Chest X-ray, PA view. Patient: 38 years old, sex M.
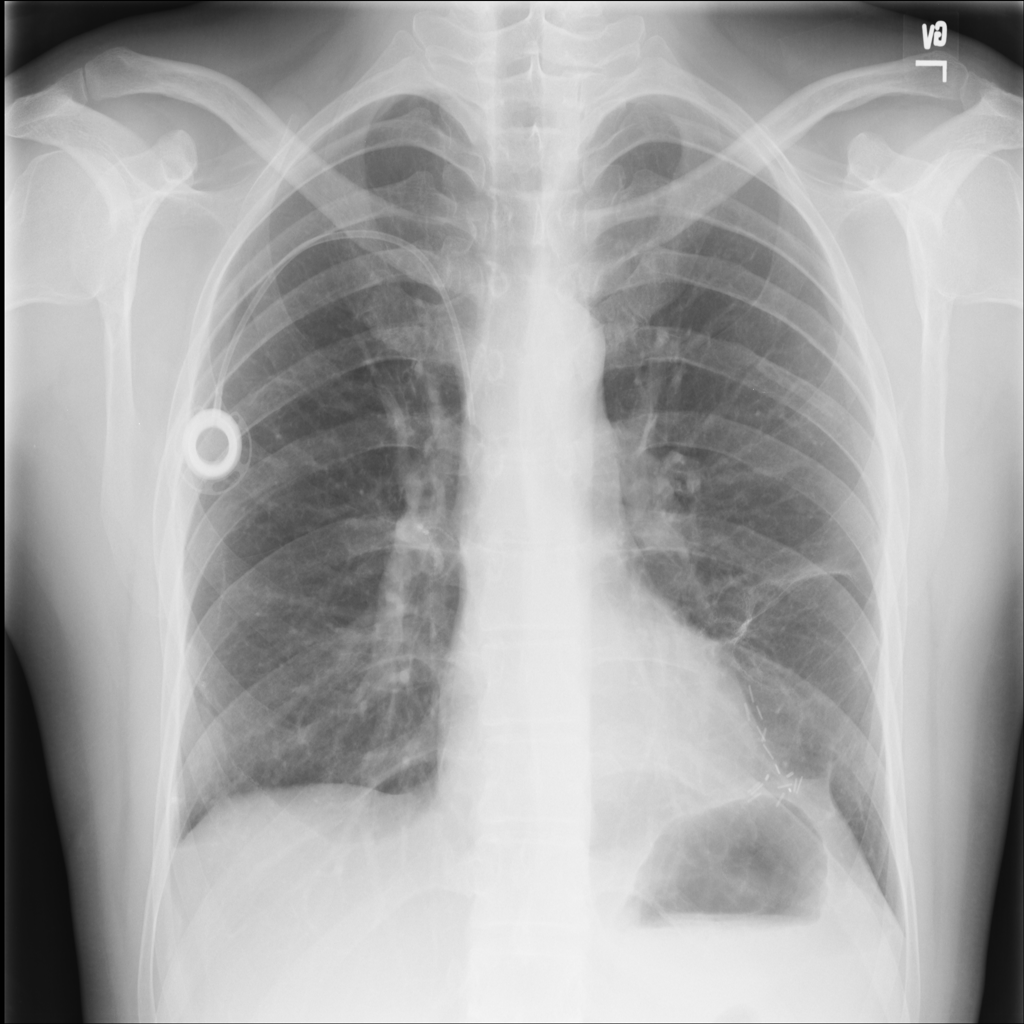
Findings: No Finding